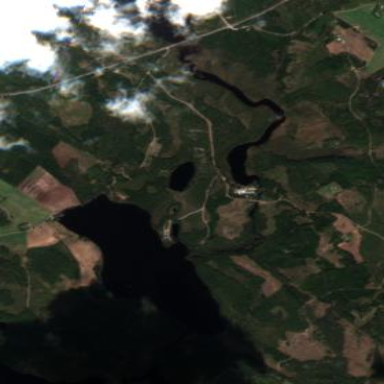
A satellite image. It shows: Serene lake.